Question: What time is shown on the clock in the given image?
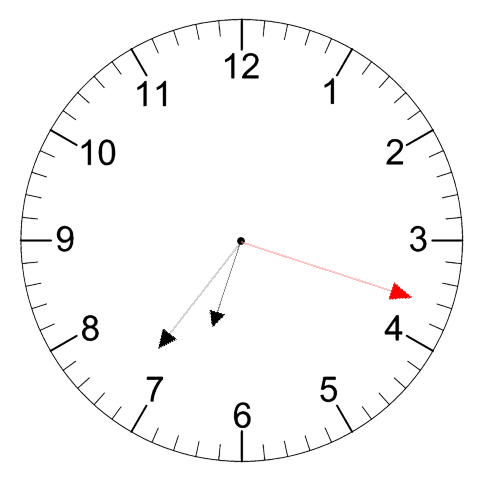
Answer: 06:36:18